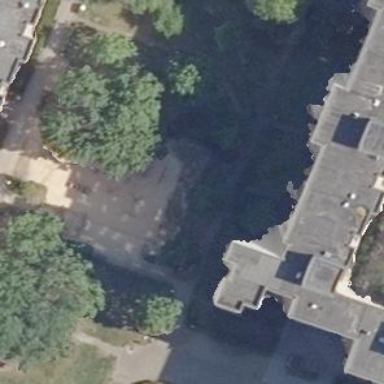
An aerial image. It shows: Apartment building with flat roof.